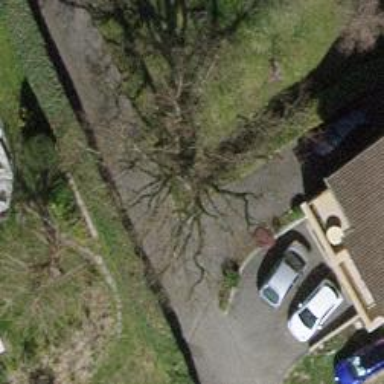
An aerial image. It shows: Deciduous broadleaved tree typically found along the street.